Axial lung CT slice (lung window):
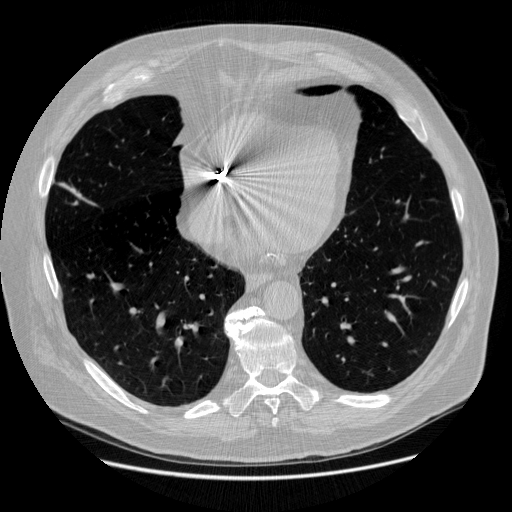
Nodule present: no